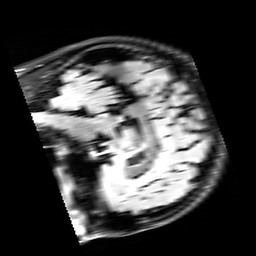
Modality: FLAIR
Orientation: sagittal
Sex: female
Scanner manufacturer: siemens
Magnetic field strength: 3 T
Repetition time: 10 s
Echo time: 0.09 s